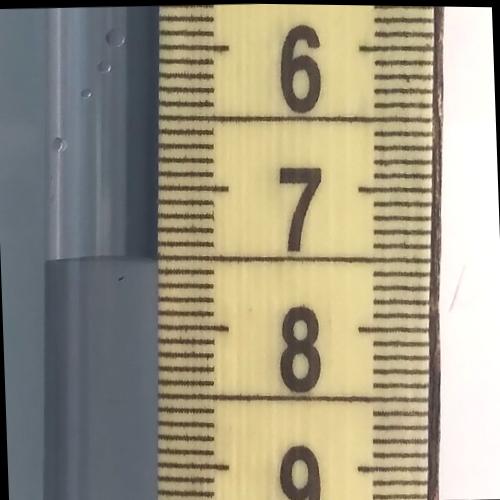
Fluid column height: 7.5 cm